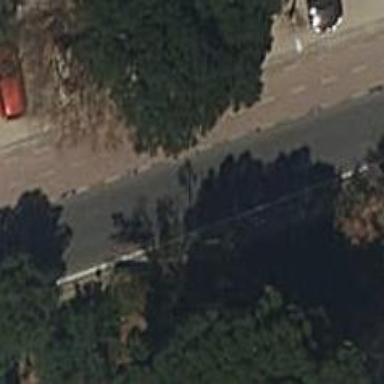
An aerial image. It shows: Residential road with asphalt surface. There is designated cycling lane on the left side.